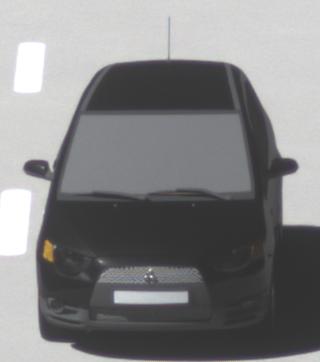
Make: Mitsubishi
Model: Colt 1.1
Detailed model: Colt (VI)
Model produced from: 2008/11
Model produced until: 2010/10
Doors: 3
Color: black
Road condition: dry road
Daytime: midday
Contrast: high contrast